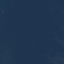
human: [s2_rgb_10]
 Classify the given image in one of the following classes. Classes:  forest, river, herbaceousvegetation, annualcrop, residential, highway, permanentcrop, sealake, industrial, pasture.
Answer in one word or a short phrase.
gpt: SeaLake